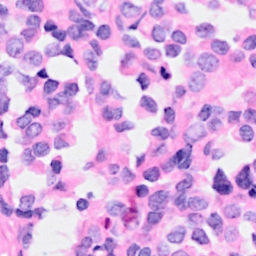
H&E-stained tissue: Breast